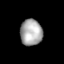
Tissue: lung
Cell type: T cells
Senescence score: 0.2401
Nuclear area (px): 570
Mean DAPI intensity: 168.639